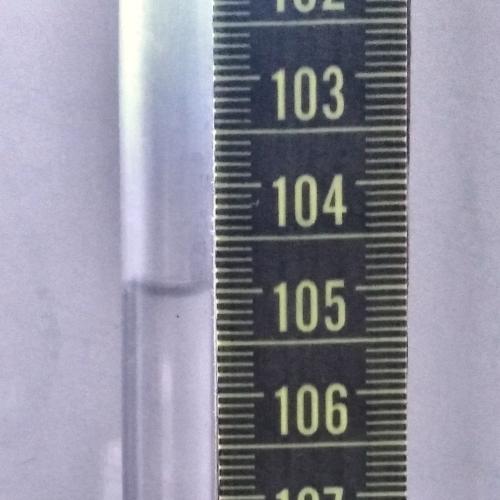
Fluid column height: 105.0 cm